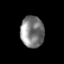
Tissue: lung
Cell type: Myeloid cells
Senescence score: 0.6265
Nuclear area (px): 723
Mean DAPI intensity: 128.144